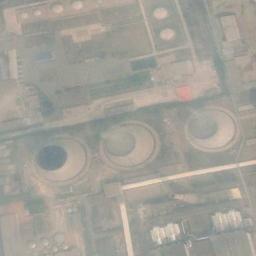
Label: thermal_power_station